Question: Keywords: asp.net mvc 3, checkbox list, strongly typed view.
So, please don't suggest me to use ViewBag or formcollection.
I am not new to web form development, but I am fairly new to asp.net MVC.
Suppose on a registration page, I have something like this:

What would the view model look like? Does the following look right?
'''
public class RegistrationViewModel
'''
{
'''
// To store the selected state ID upon postback.
public int StateId {get; set; }
// A list of states to populate the dropdown.
public Dictionary<int, string> States {get; set; }
// To store the list of insurance companies the user has used before.
public int[] PriorInsuranceCompanies {get; set; }
// A list of insurance companies to populate the check box list.
public Dictionary<int, string> InsuranceCompanies {get; set; }
'''
}
I know how to create the view like I've shown in the screen shot, but I am not sure how in my controller I should capture the view model values of user input. Remember I prefer a strongly typed view. How does the mvc framework tell which is which? Do you have a minimal working sample to share (preferably in a complete runnable project)? Thank you.
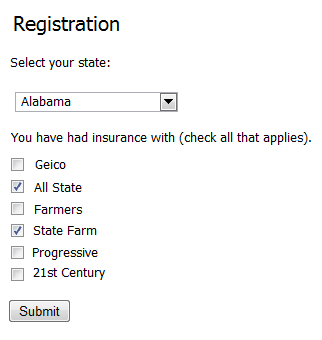
Answer: The approach you are using is correct. I agree with you in using always viewmodels and never ViewBag.
In your viewmodel you should change your dictionary to MultiSelectList so you can have the selected values also.
'''
public IList<int> PriorInsuranceCompaniesSelected { get; set; }
public MultiSelectList PriorInsuranceCompanies { get; set; }
'''
You then map the first field if some Ids are already selected (info that you get when loading data from your repo for example) and the second with all the values.
From your controller in the Get part (just some code as an example):
'''
model.PriorInsuranceCompaniesSelected = new List<int>();
var companies = repository.GetPriorInsuranceCompanies();
//add to your PriorInsuranceCompaniesSelected the values already checked from your entity
var entity = repository.GetEntityBy(id);
if (entity.PriorInsuranceCompanies != null)
foreach (var item in entity.PriorInsuranceCompanies)
model.PriorInsuranceCompaniesSelected.Add(item.Id);
var select = (from s in companies select new { Id = s.Id, Name = s.Name }).OrderBy(x => x.Name); //.ToList;
model.PriorInsuranceCompanies = new MultiSelectList(select, "Id", "Name", model.PriorInsuranceCompaniesSelected);
'''
Then in your Html you will have an output like this
'''
@foreach (var item in Model.PriorInsuranceCompanies)
{
<label for="@item.Value" class="check">
<input type="checkbox" id="@item.Value" name="PriorInsuranceCompaniesSelected" value="@item.Value" @(item.Selected ? "checked" : "") />@item.Text</label>
}
'''
On post, the ModelBinder will map the correct objects to your model automagically. You simply have to check values in model.PriorInsuranceCompaniesSelected
'''
[HttpPost]
public ActionResult MyForm(MyViewModel model)
{
if (ModelState.IsValid)
{
try
{
//your mapping code or whatever...
//You do your things with the selected ids..
if (model.PriorInsuranceCompaniesSelected != null && model.PriorInsuranceCompaniesSelected.Count > 0)
entity.PriorInsuranceCompanies = repository.GetCompaniesBy(model.PriorInsuranceCompaniesSelected);
else
entity.PriorInsuranceCompanies = new List<Comapny>();
repository.Save(entity);
return RedirectToAction("Index");
}
catch (RulesException ex)
{
ex.CopyTo(ModelState);
}
catch
{
ModelState.AddModelError("", "My generic error taken form a resource");
}
}
//rehydratates the list in case of errors
//....
return View(model);
}
'''
This should give you an idea of what to do. I hope it helps